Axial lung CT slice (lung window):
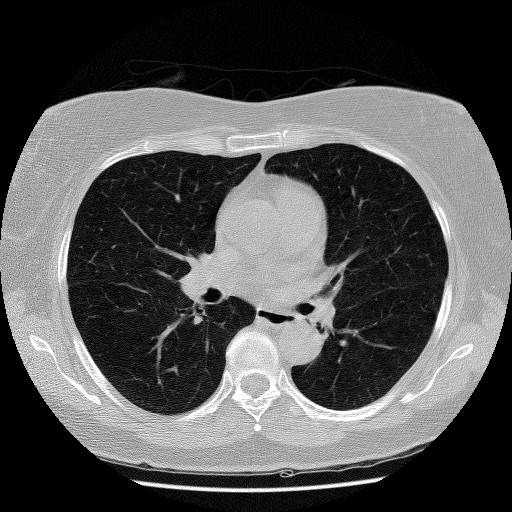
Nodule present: no